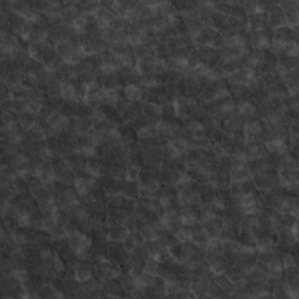
Label: non_frost